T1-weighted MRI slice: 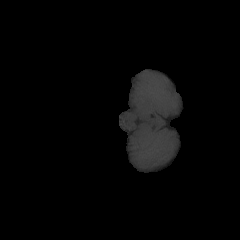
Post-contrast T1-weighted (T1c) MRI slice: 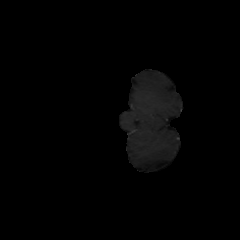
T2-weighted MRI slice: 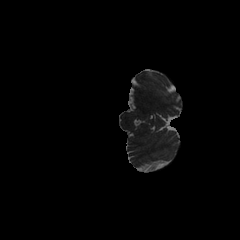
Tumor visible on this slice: no